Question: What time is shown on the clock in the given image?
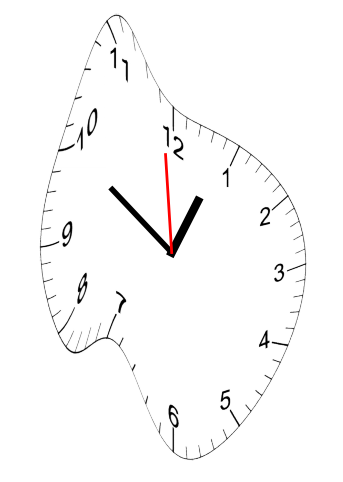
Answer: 12:49:59